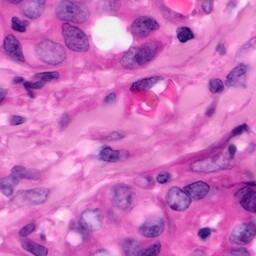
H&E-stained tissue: Pancreatic